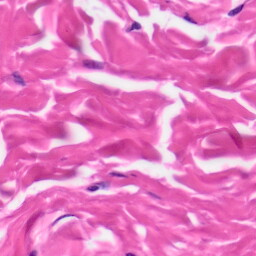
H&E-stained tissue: Skin